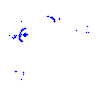
Particle: proton